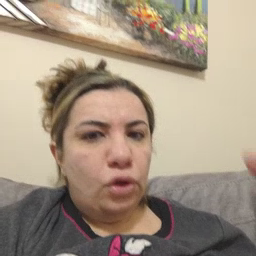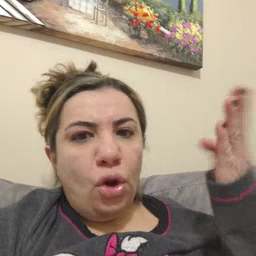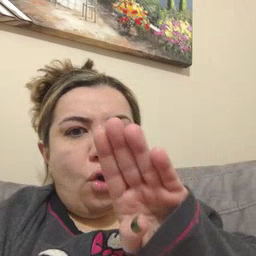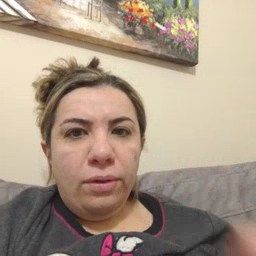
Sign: close